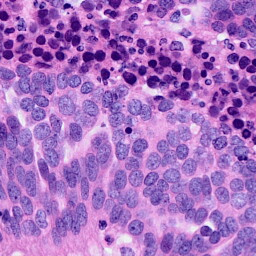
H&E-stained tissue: Ovarian